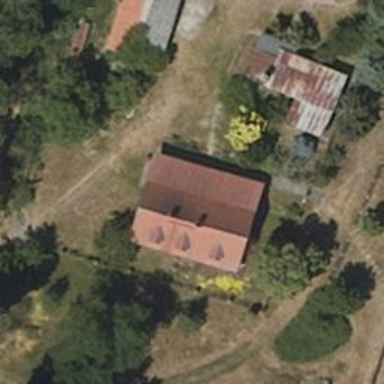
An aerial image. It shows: Flat-roofed house.